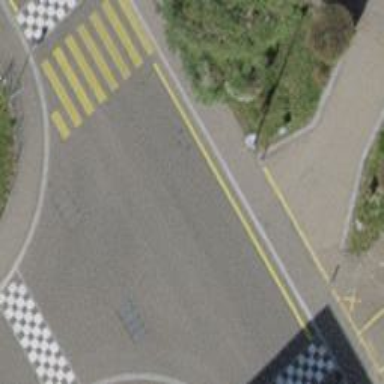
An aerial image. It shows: Table-style traffic calming feature.